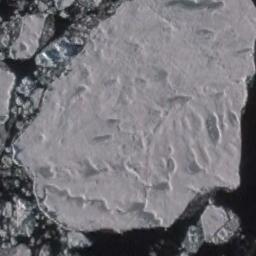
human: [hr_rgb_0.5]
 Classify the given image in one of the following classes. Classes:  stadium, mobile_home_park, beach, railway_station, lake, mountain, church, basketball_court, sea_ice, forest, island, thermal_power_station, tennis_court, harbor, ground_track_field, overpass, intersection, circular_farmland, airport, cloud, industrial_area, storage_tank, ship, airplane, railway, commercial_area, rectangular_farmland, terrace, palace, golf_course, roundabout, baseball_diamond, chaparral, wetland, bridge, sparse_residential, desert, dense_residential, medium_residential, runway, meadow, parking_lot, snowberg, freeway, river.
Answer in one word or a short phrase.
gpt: sea_ice